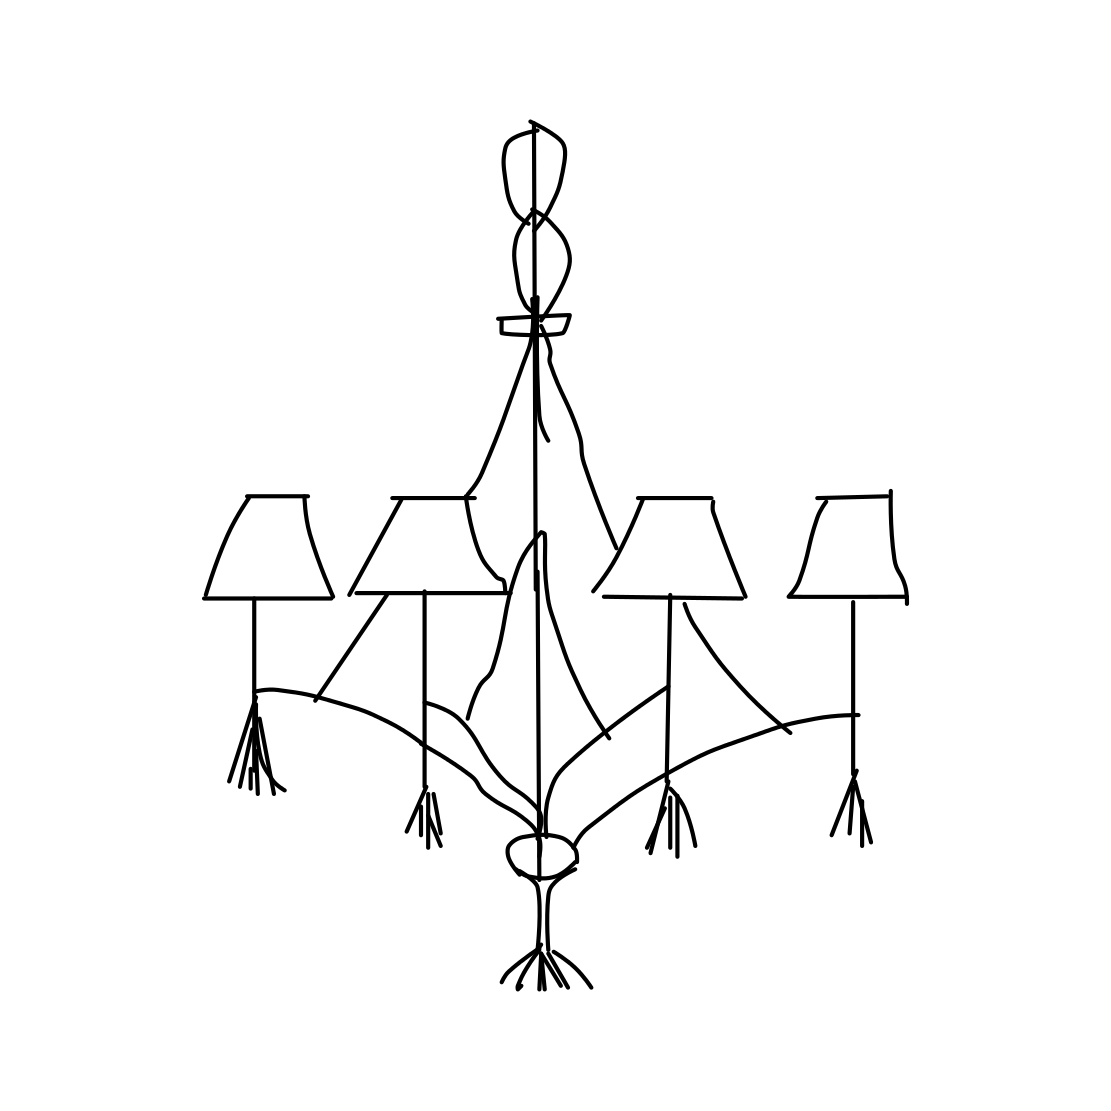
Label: chandelier